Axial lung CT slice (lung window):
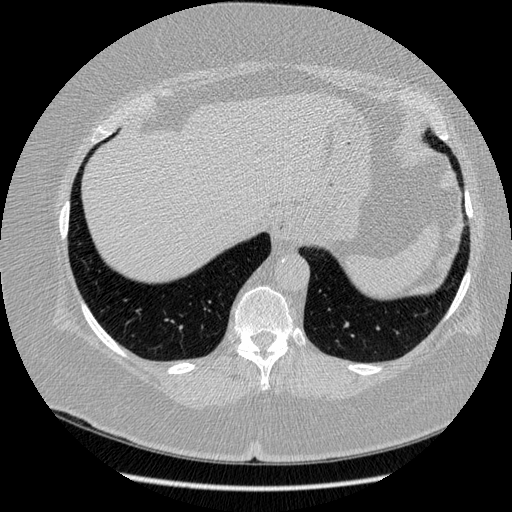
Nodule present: no